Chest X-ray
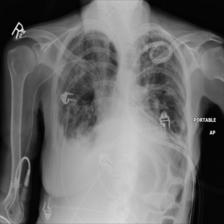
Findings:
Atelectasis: negative
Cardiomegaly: negative
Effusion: negative
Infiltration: negative
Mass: negative
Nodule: negative
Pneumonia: negative
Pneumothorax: negative
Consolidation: negative
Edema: negative
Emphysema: negative
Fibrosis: negative
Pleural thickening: positive
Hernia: negative